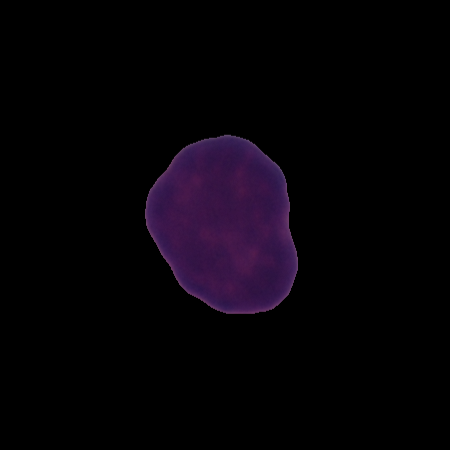
Label: healthy